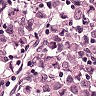
Metastatic tissue present: yes